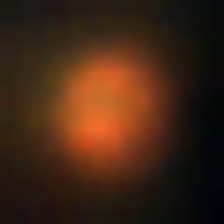
Taxon: NanoPlankton
Group: Other